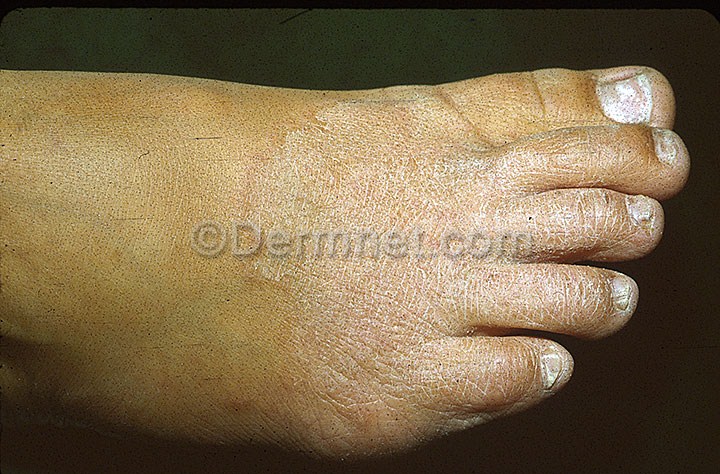
Disease: Tinea Ringworm Candidiasis and other Fungal Infections